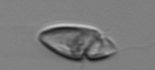
Label: Katodinium_or_Torodinium